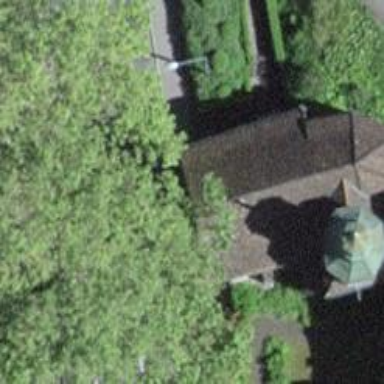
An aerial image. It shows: Chapel building.